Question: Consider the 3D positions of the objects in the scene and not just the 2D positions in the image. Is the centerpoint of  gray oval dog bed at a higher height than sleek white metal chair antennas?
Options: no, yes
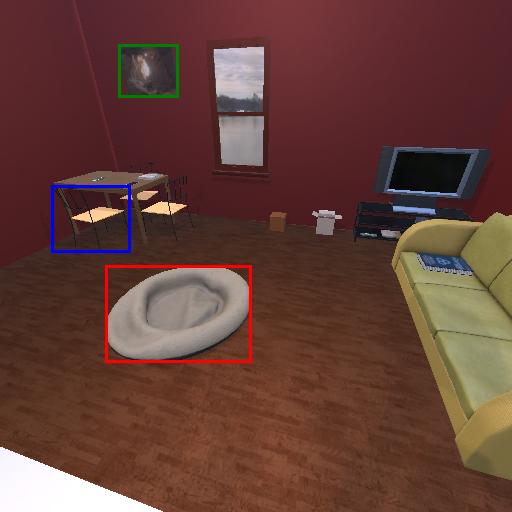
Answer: no